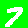
Digit: 7